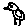
Label: bird